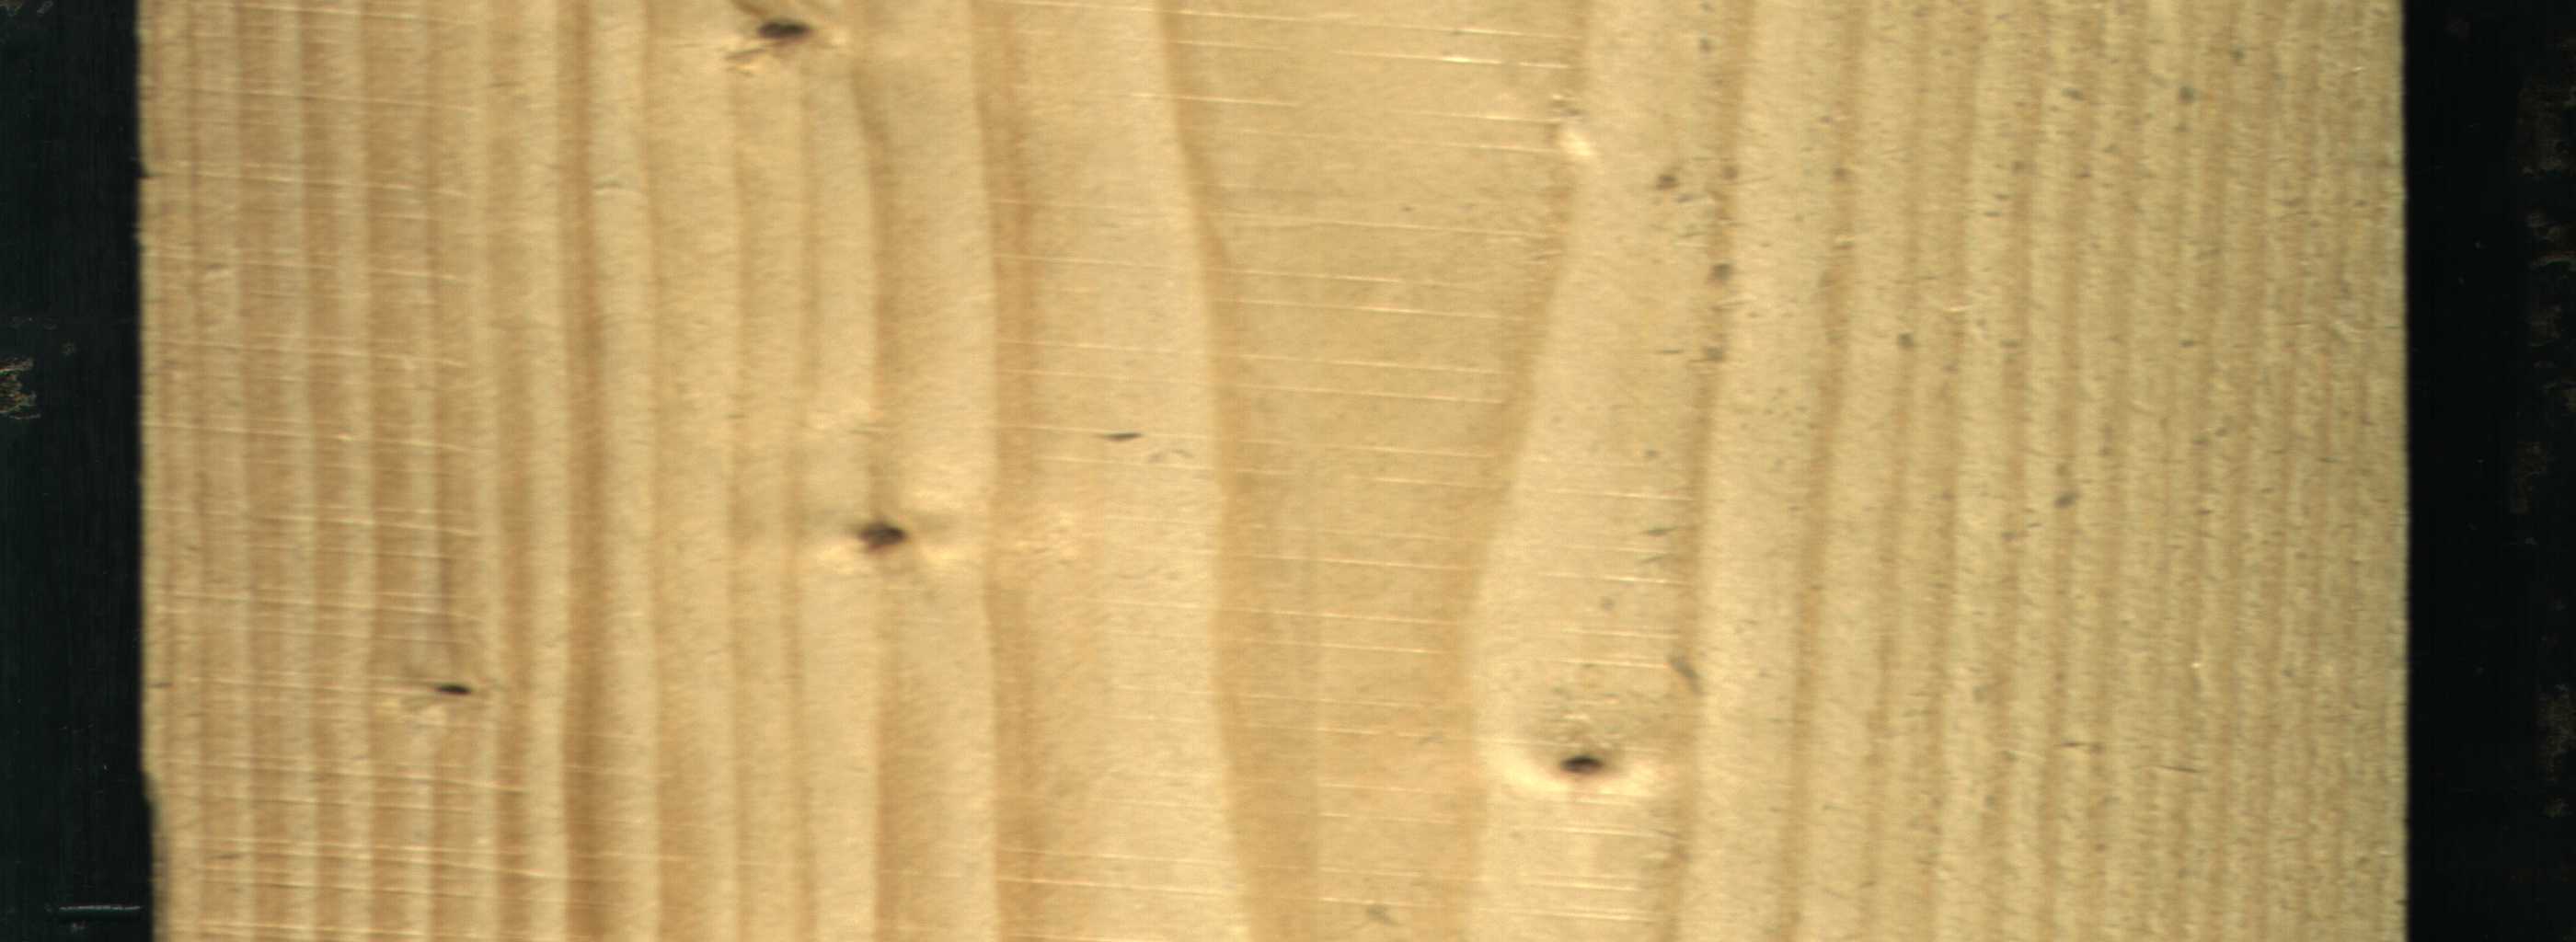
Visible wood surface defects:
Dead_Knot
Live_Knot
Live_Knot
Live_Knot